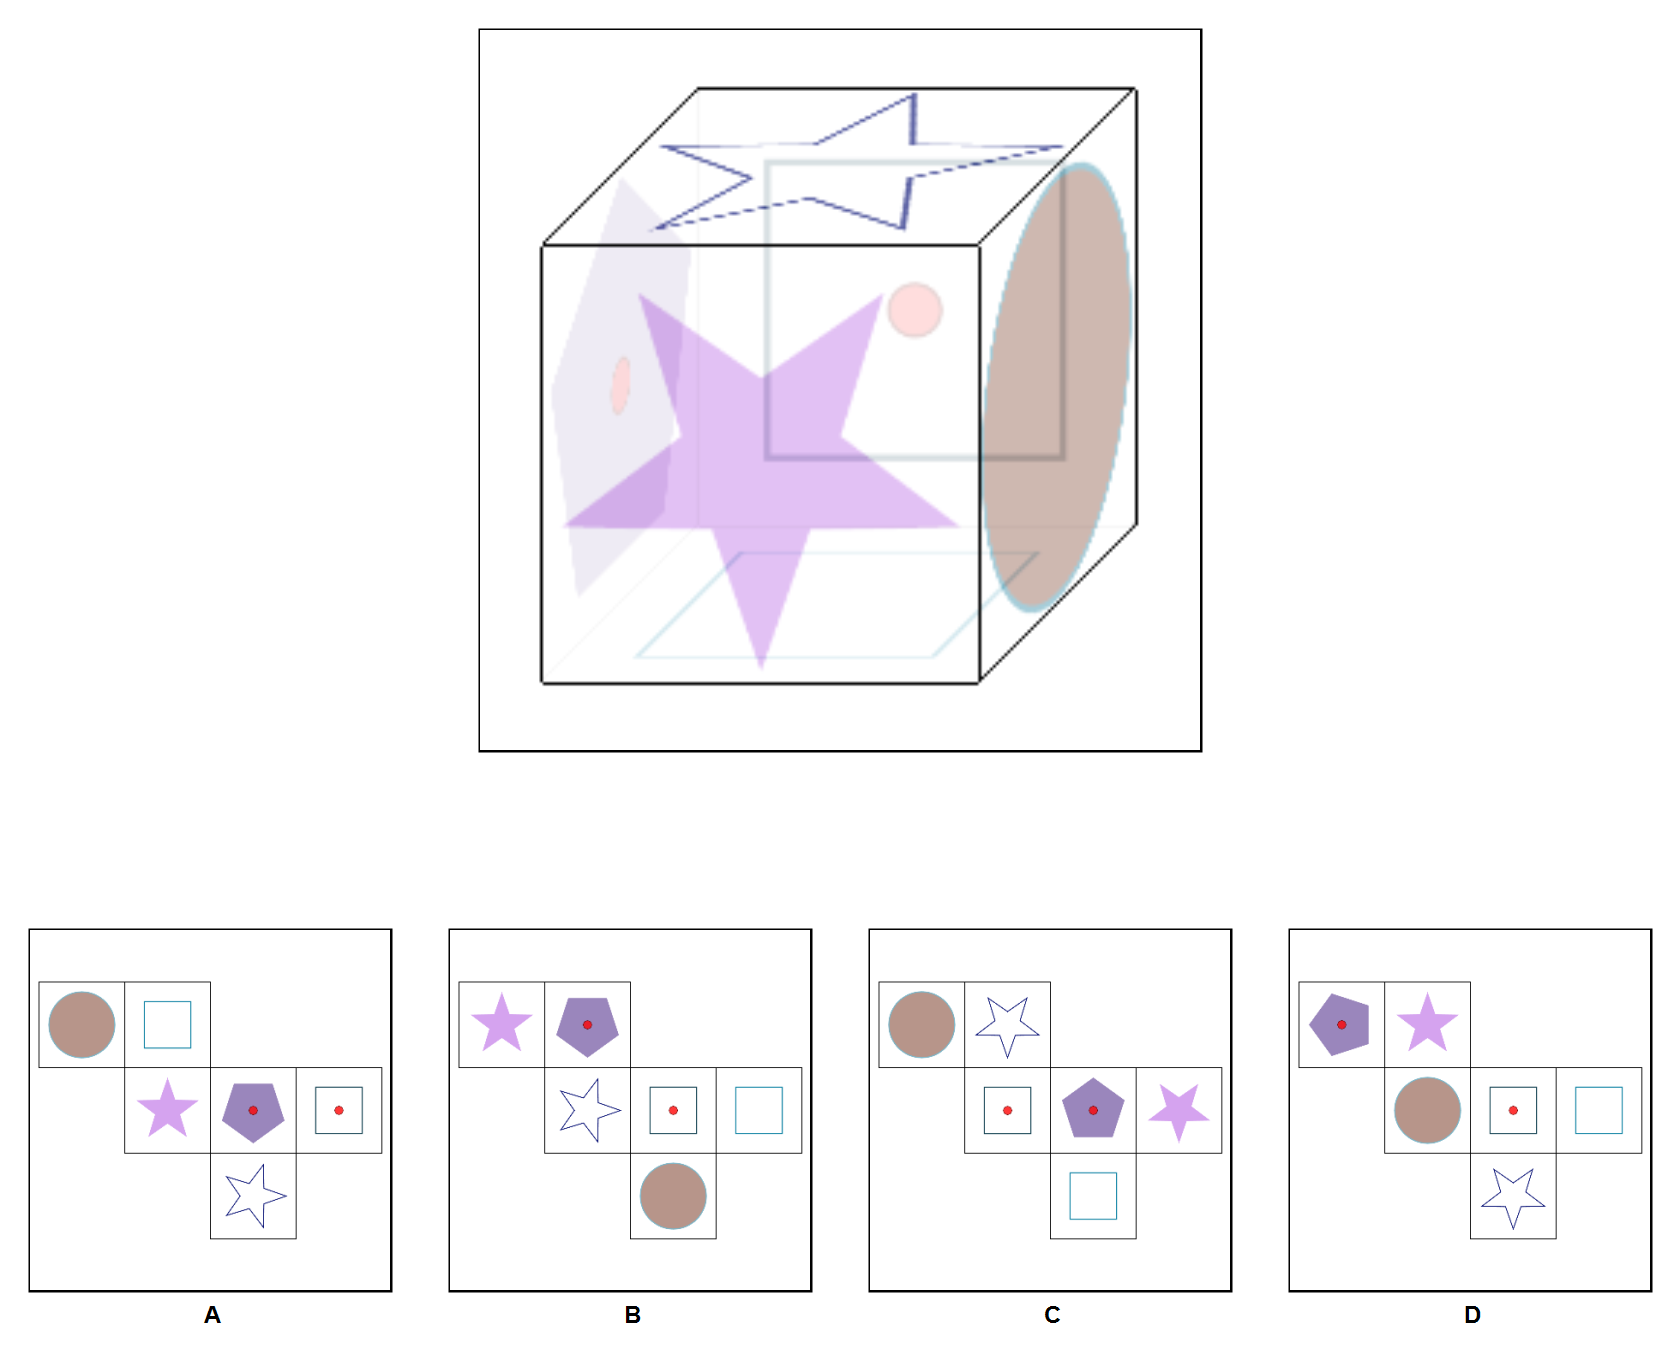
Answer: D